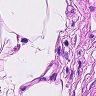
Metastatic tissue present: no